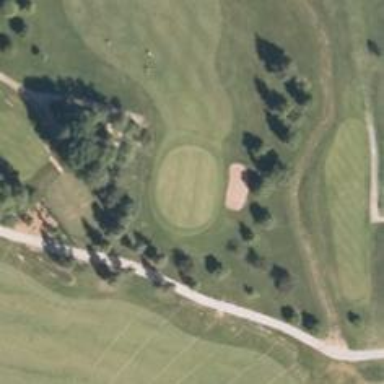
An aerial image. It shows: Golf hole.